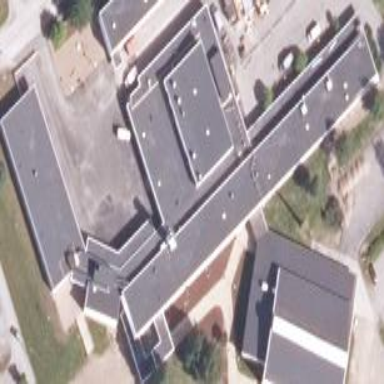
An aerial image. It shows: School building.